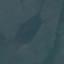
Land use / land cover: HerbaceousVegetation